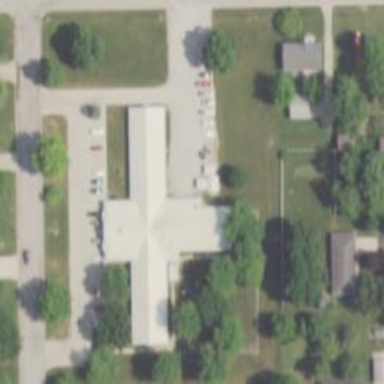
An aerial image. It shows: Nursing home.